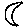
Label: moon